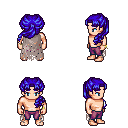
a pixel art fantasy rpg character, male body template, human, light skin, gray tattered cape, magenta pants, blue princess hairstyle, bracelets, four views (front, back, left, right), 2x2 character sprite sheet, small pixel art, hard edges, no anti-aliasing